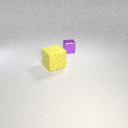
large yellow rubber cube to the left of small purple metal cube